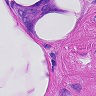
Metastatic tissue present: yes